Lunar surface albedo tile
Center latitude: 26.119
Center longitude: -29.36
Resolution (meters per pixel, mean): 148.97
Tile area (km^2): 22604.07
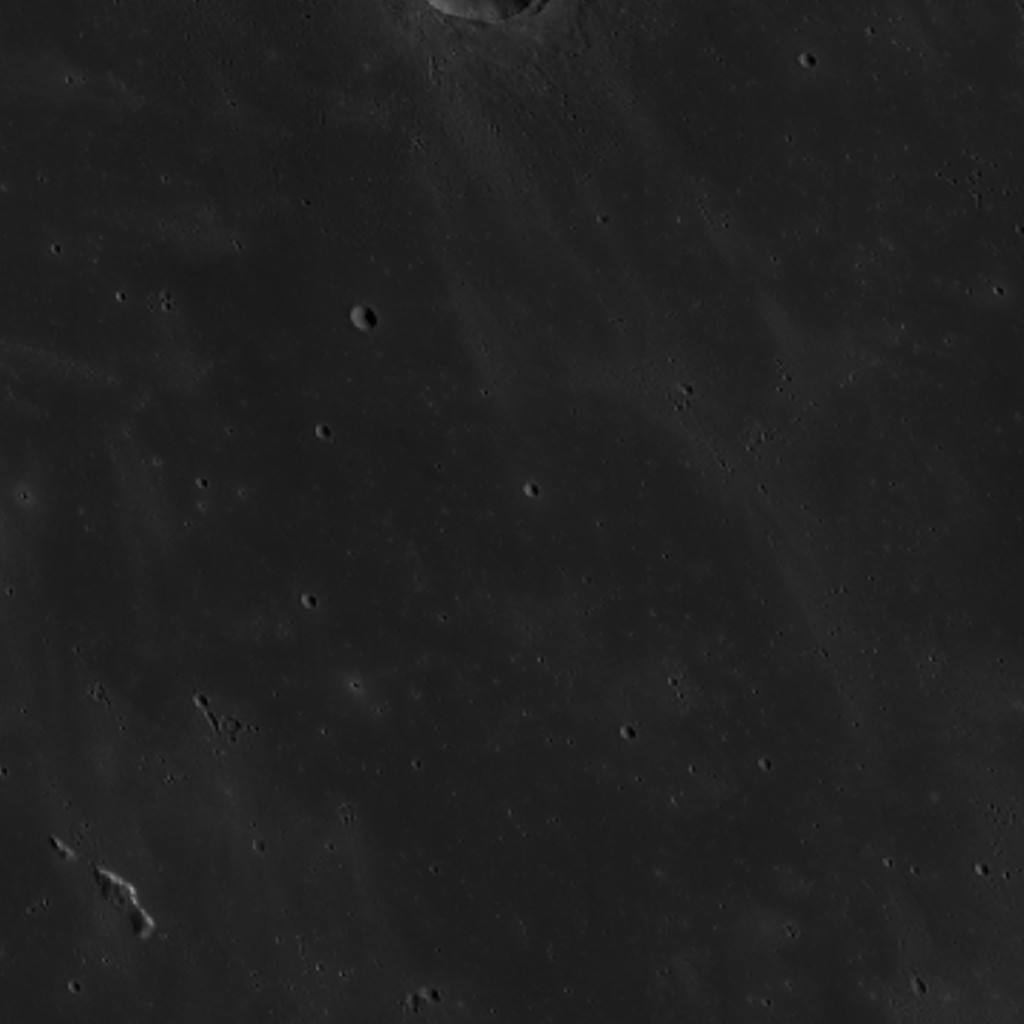